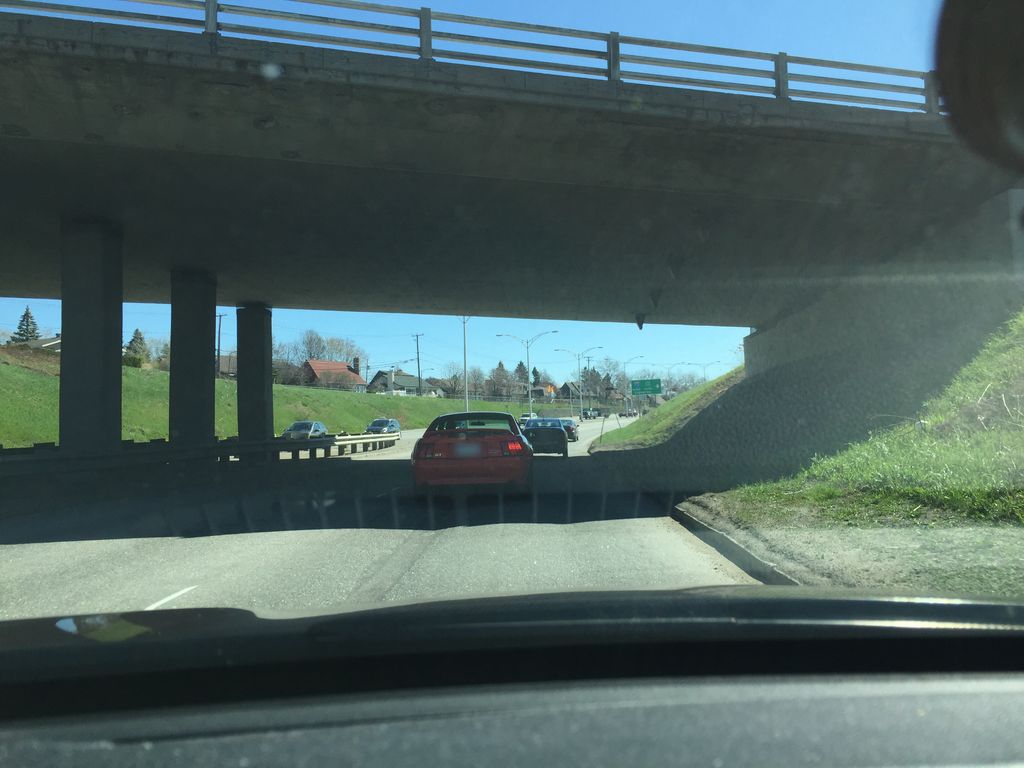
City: quebec_city